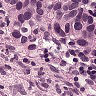
Metastatic tissue present: yes